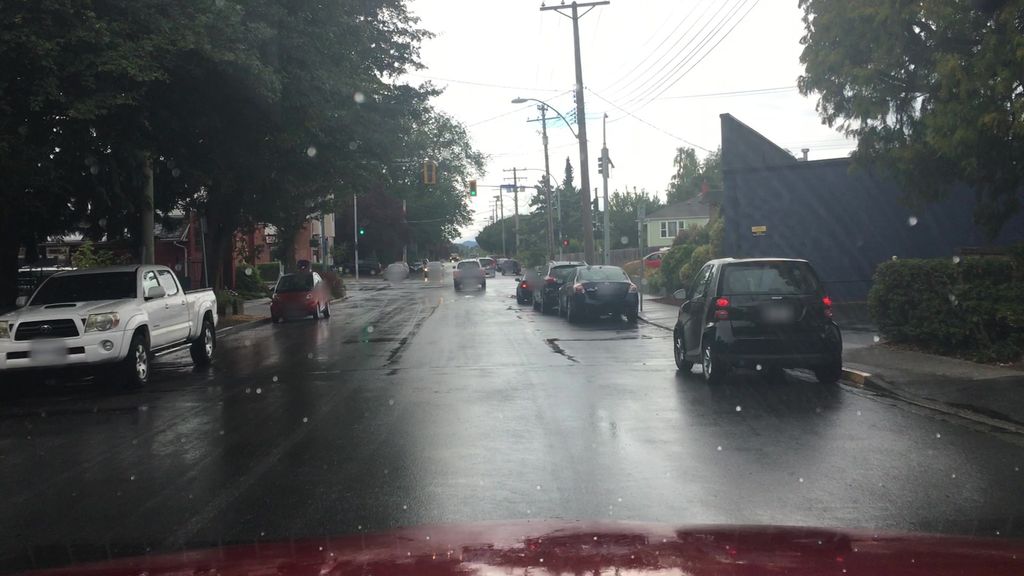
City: victoria